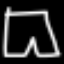
Label: pants